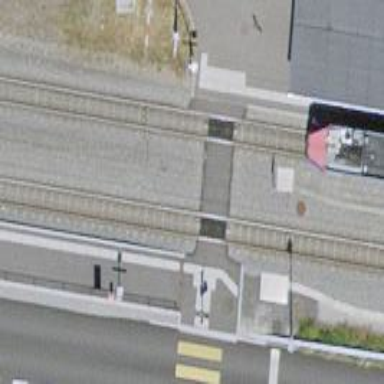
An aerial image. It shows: Light rail station.